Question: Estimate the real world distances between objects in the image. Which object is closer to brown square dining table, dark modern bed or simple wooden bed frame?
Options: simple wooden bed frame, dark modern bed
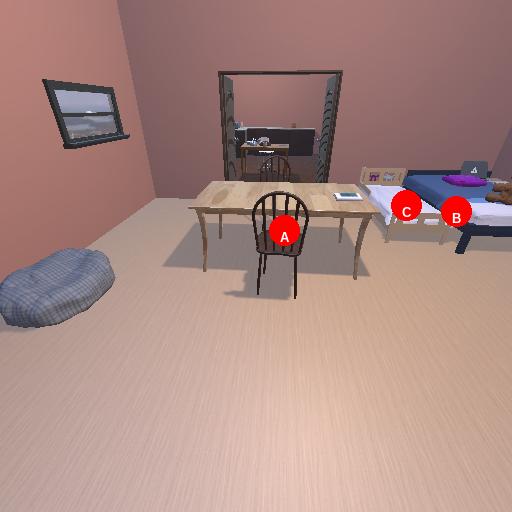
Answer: simple wooden bed frame